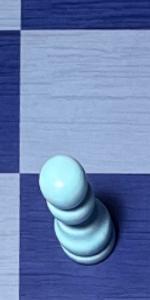
Label: Pawn_White